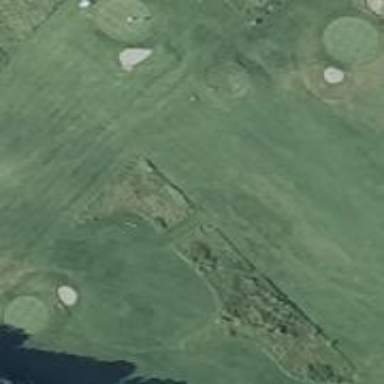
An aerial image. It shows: Golf rough area.